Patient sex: F
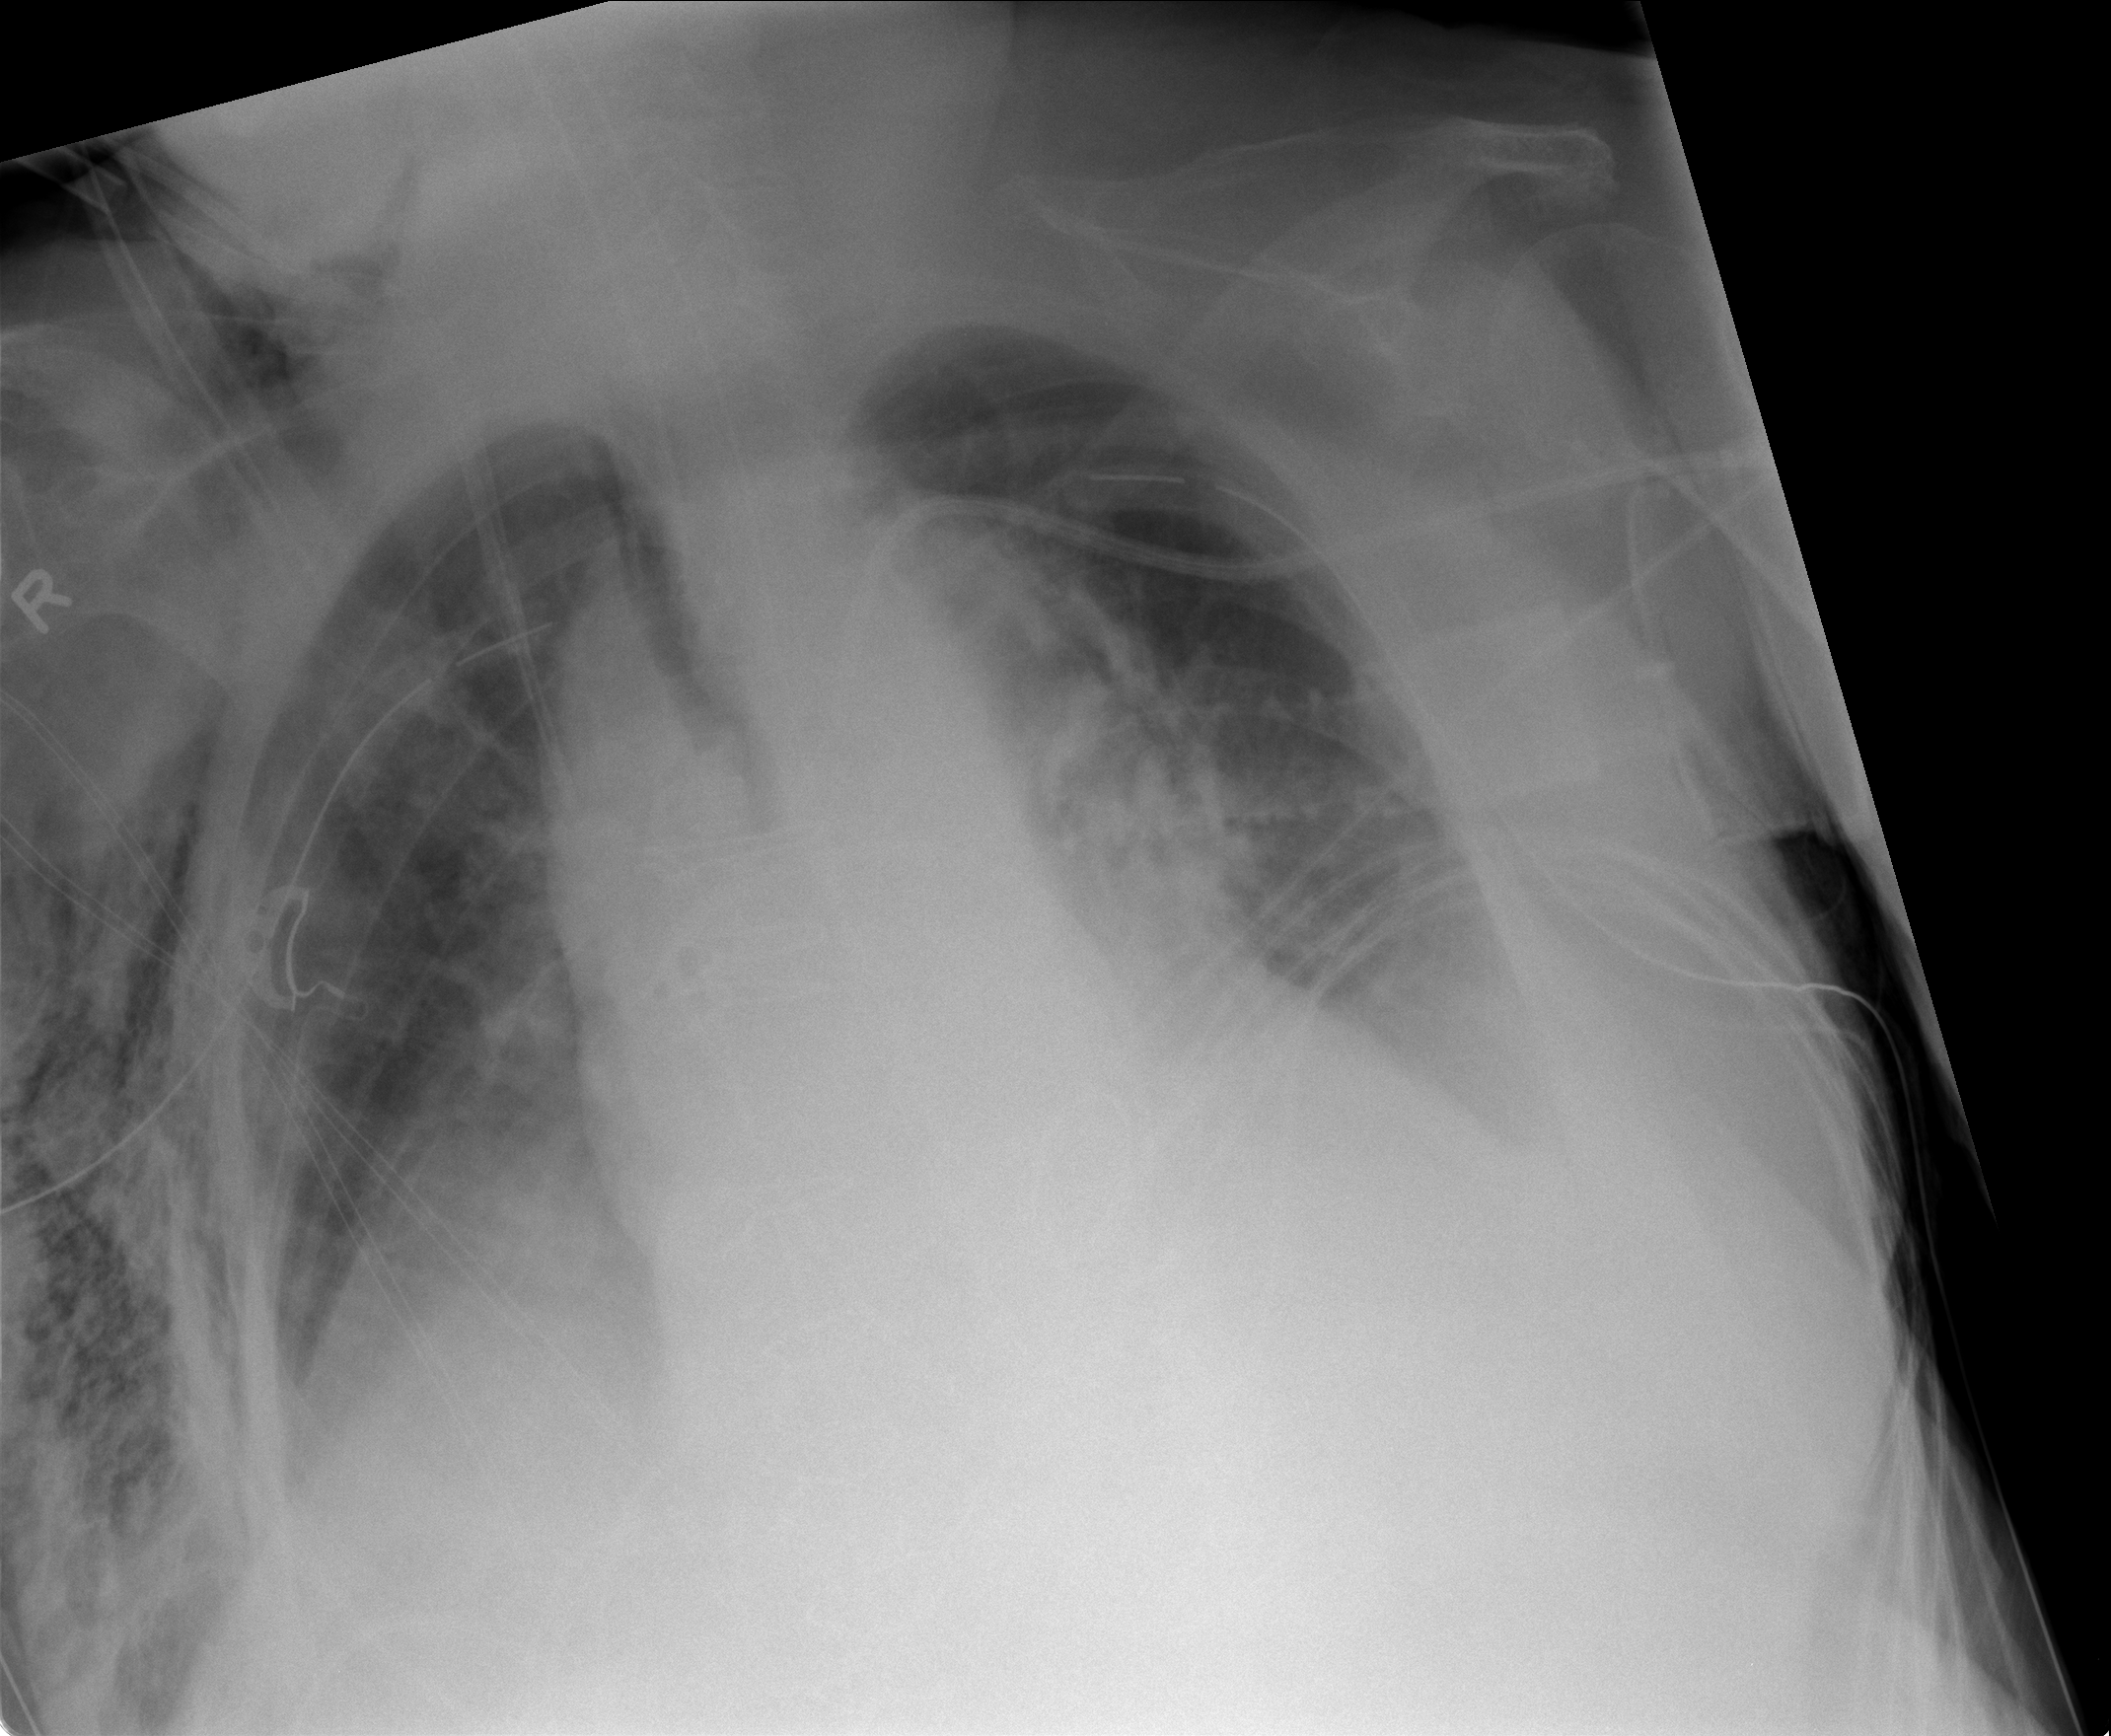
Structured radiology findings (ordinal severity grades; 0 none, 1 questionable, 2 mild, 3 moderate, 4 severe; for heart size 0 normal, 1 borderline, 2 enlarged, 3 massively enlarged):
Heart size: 2
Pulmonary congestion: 0
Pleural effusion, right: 1
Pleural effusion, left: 1
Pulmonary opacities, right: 1
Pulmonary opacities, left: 1
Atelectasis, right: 1
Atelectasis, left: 2